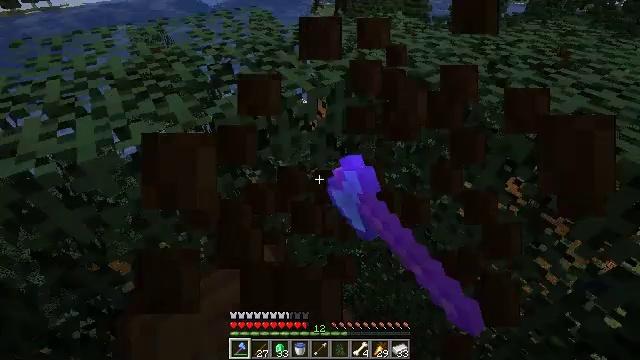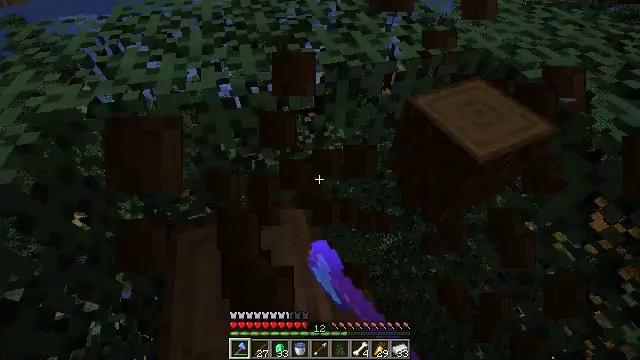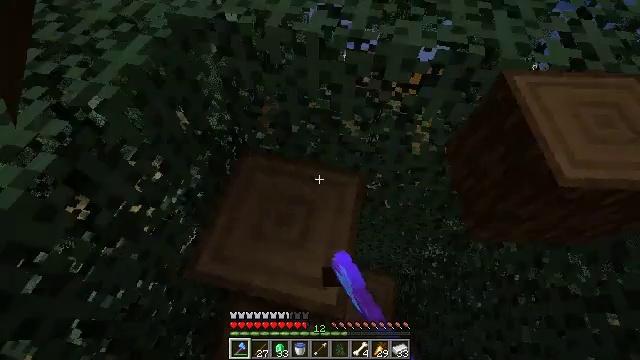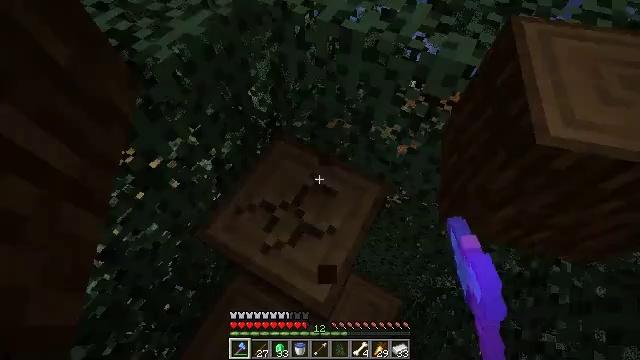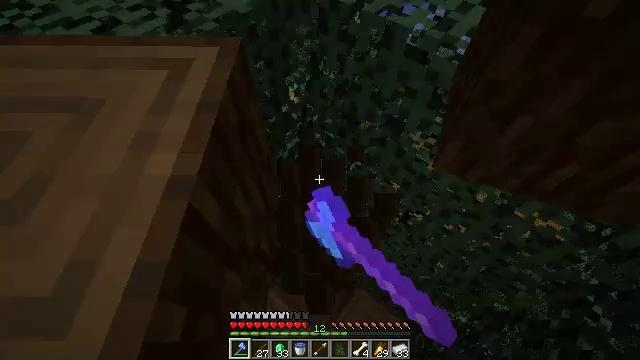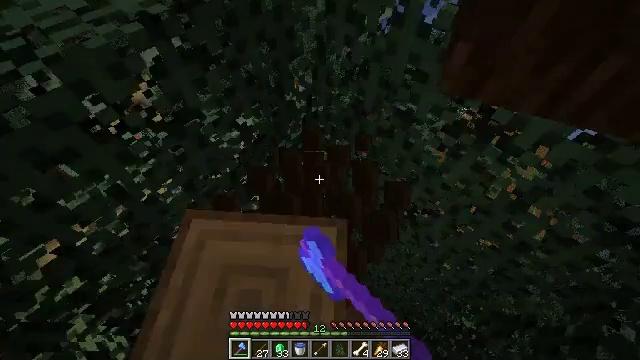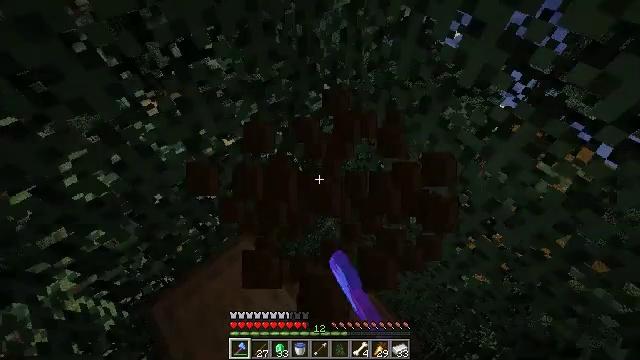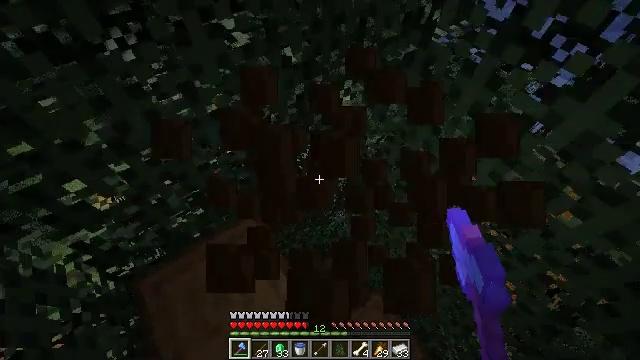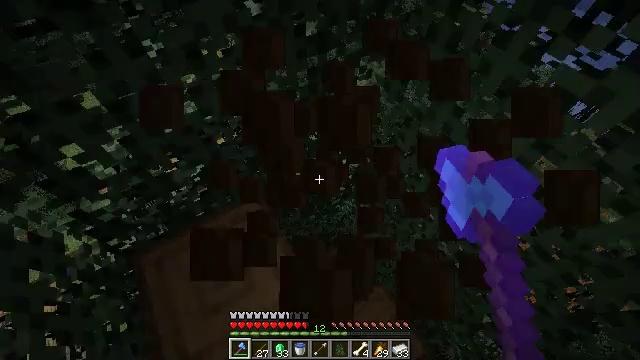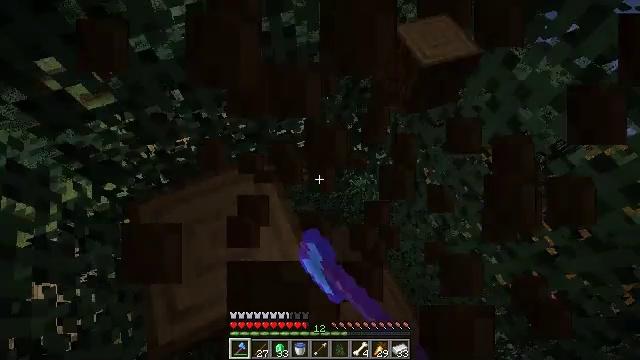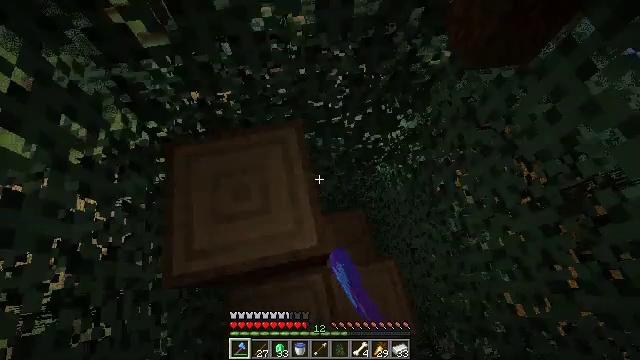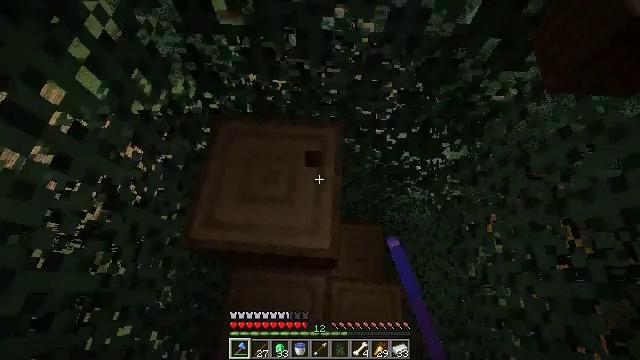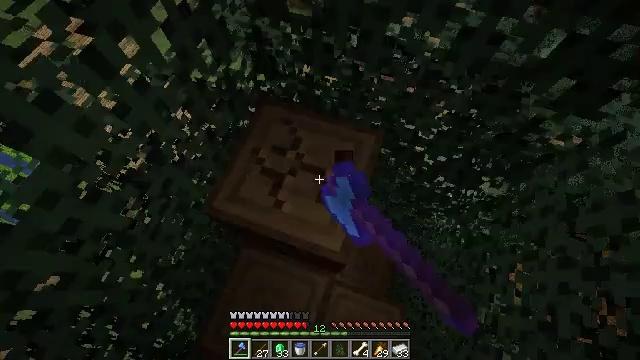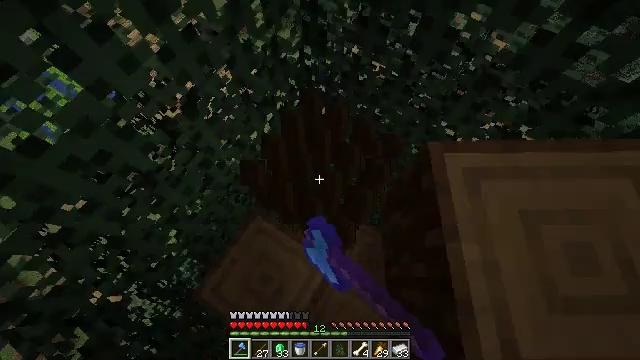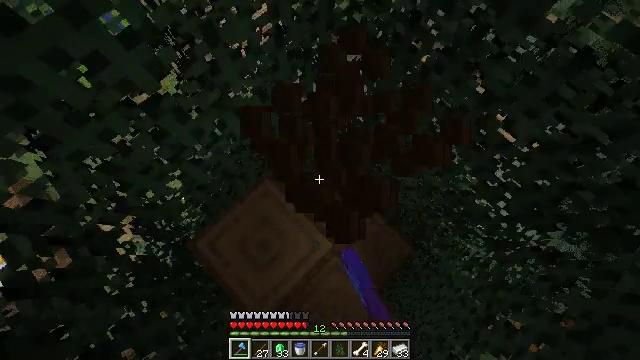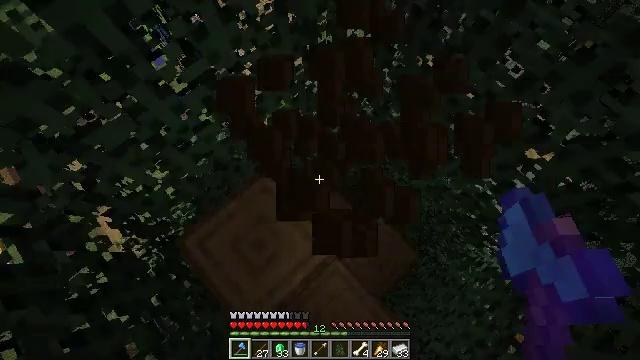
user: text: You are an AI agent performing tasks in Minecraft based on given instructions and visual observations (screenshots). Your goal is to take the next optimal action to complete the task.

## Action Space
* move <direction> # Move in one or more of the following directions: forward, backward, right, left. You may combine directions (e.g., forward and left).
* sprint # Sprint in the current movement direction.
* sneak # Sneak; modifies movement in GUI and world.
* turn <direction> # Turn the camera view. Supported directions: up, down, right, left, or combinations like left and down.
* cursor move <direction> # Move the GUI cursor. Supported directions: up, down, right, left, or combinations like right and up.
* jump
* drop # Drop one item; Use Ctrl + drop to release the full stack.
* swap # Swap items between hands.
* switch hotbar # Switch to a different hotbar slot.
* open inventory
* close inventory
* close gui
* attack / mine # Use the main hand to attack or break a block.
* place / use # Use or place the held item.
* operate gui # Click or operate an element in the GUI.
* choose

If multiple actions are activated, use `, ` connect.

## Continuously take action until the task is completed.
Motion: motion action
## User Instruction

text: Gather spruce log by chopping the tree.
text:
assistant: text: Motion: move right, turn left and down, attack / mine
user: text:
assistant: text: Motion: move right, turn left and down, attack / mine
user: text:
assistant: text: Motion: turn left, attack / mine
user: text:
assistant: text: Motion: turn left and up, attack / mine
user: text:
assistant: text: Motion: turn left, attack / mine
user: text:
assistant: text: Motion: turn left, attack / mine
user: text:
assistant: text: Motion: turn left, attack / mine
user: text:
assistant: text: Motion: turn left and down, attack / mine
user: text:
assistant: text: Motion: turn left and down, attack / mine
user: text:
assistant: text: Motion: turn left and down, attack / mine
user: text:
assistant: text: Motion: turn left, attack / mine
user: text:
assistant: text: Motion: turn left, attack / mine
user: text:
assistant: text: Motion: turn left and down, attack / mine
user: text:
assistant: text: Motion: turn left and down, attack / mine
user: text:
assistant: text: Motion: turn left, attack / mine
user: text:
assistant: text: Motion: attack / mine
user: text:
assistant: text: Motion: attack / mine
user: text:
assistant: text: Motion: attack / mine
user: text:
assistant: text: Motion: attack / mine
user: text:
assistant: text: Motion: turn left and down, attack / mine
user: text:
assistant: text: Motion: turn left and down, attack / mine
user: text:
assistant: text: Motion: turn left, attack / mine
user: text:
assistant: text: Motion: turn left and up, attack / mine
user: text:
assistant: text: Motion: attack / mine
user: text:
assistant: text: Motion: attack / mine
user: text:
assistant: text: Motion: attack / mine
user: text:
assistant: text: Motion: attack / mine
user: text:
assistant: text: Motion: turn left, attack / mine
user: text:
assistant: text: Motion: turn left, attack / mine
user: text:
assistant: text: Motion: turn left and up, attack / mine